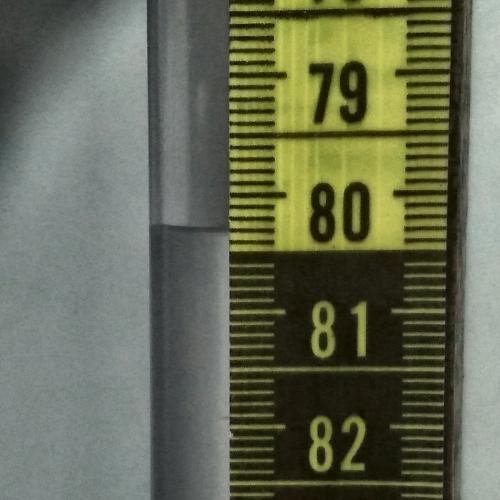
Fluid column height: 80.3 cm